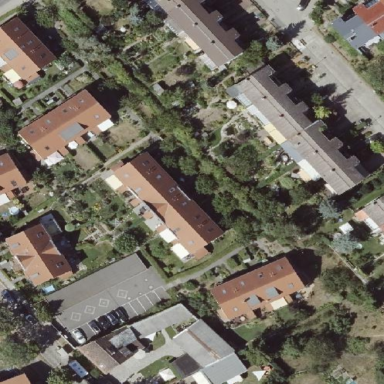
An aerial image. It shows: Terrace building with gabled roof.